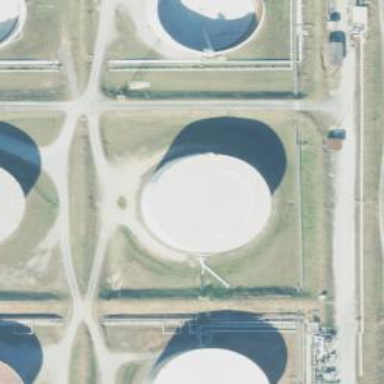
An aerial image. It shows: Storage tank building.